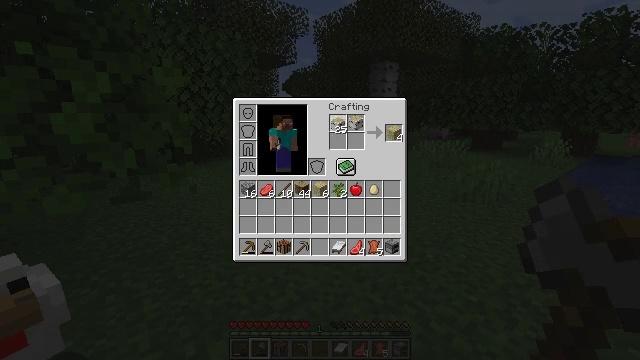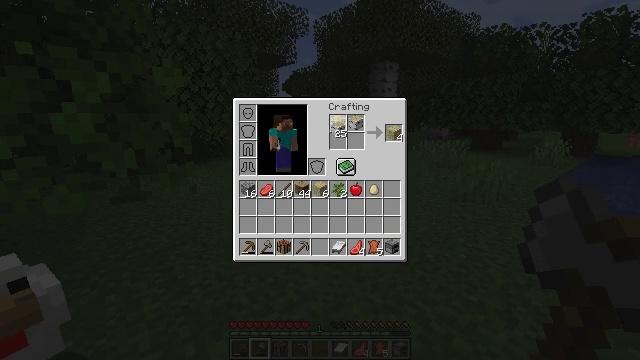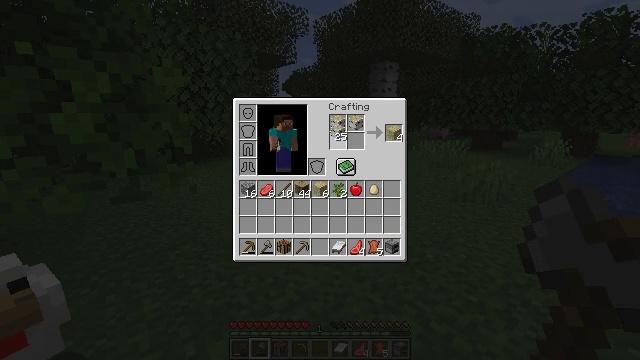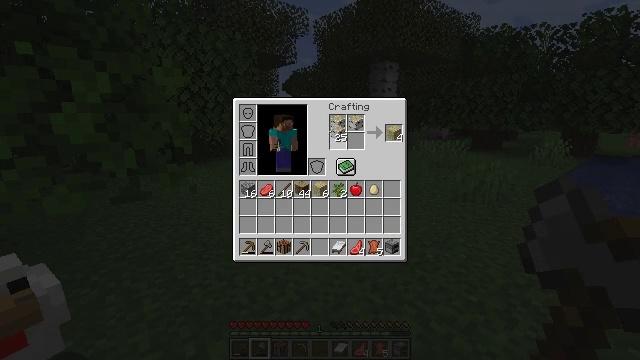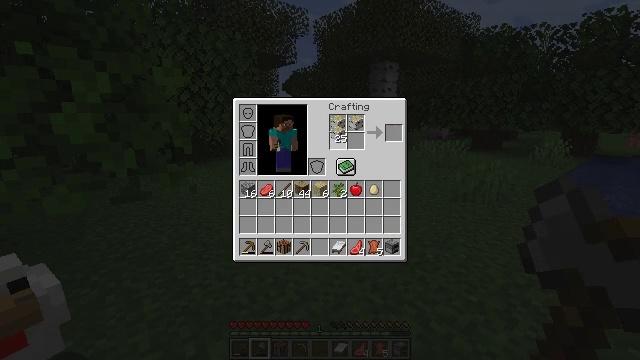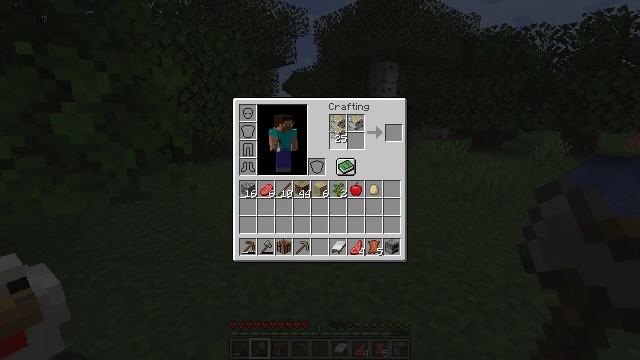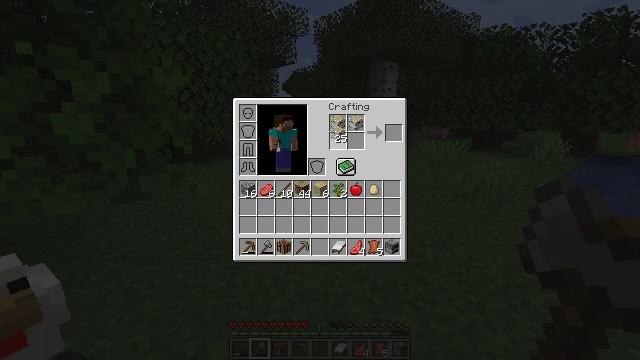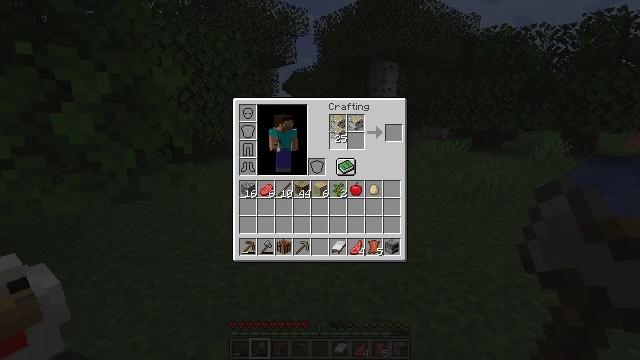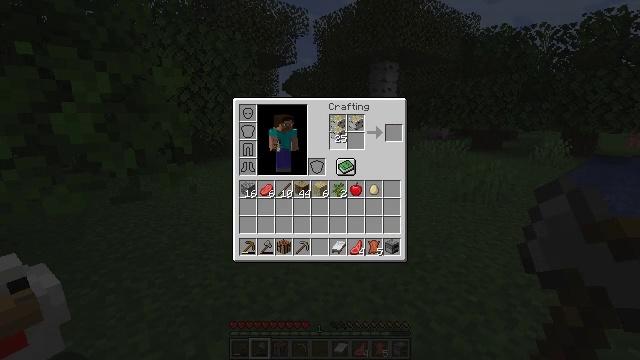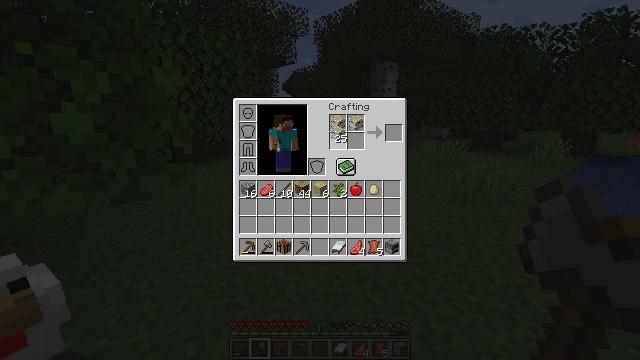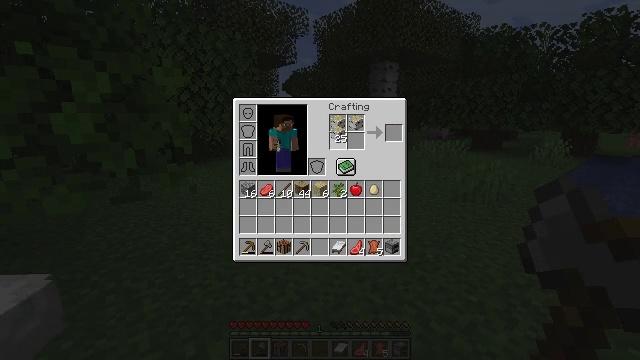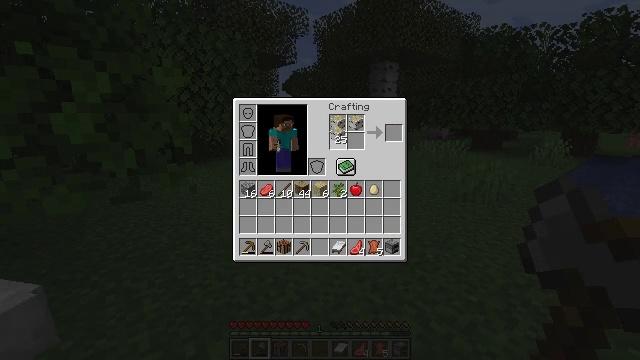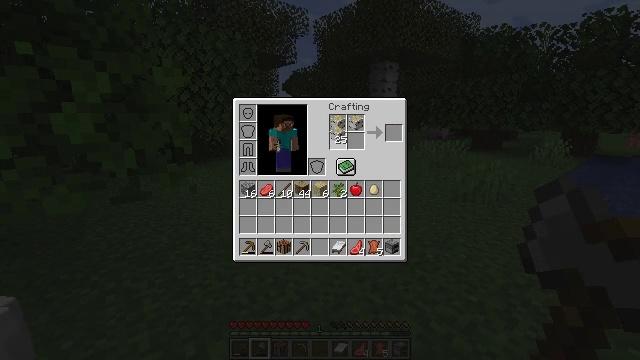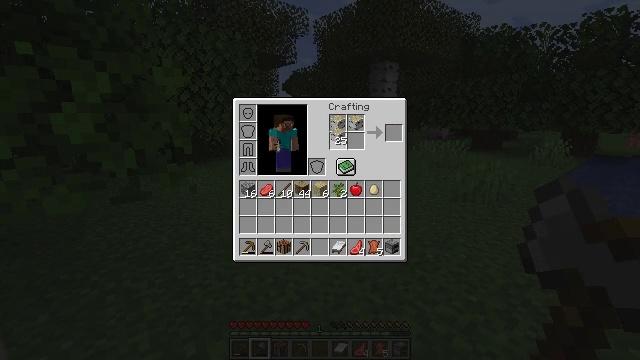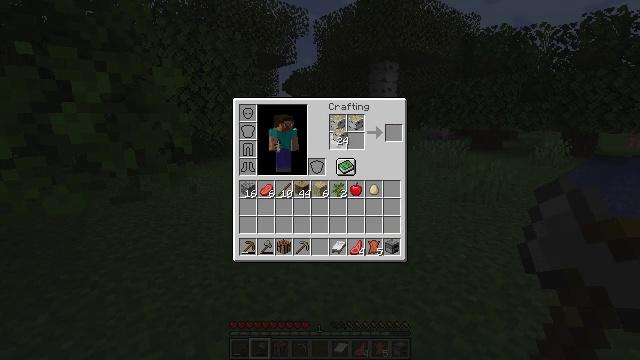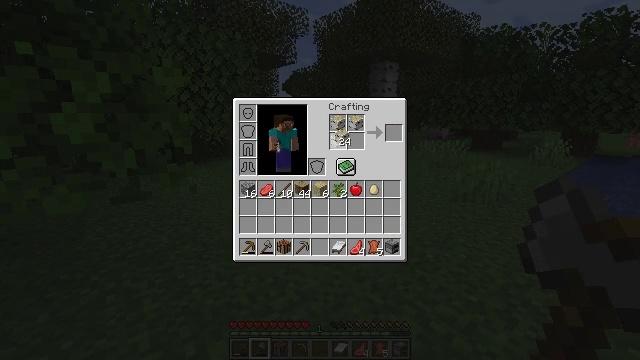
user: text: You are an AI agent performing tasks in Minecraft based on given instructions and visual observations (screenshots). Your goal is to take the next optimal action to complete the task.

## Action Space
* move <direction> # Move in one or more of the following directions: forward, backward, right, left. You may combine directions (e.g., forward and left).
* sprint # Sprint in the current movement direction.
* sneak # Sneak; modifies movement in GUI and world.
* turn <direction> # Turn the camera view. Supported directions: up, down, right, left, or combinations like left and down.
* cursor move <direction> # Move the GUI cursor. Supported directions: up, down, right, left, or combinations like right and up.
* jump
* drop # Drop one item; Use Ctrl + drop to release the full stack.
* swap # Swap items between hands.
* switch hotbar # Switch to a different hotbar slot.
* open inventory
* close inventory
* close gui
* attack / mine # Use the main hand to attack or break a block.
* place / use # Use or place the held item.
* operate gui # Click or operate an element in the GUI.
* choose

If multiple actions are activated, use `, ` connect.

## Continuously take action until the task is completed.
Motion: motion action
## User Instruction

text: Convert birch logs to birch wood.
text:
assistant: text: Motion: no_op
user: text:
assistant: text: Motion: no_op
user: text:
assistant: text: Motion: no_op
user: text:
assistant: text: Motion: no_op
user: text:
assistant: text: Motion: no_op
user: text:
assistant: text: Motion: no_op
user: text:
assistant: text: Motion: no_op
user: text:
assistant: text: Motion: no_op
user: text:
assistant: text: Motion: no_op
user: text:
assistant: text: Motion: no_op
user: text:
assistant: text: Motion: choose
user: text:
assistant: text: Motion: choose
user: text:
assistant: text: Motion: choose
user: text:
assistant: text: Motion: no_op
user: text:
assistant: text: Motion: no_op
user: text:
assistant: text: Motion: no_op
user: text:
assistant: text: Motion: no_op
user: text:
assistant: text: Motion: no_op
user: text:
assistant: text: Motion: no_op
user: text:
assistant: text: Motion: no_op
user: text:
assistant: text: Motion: no_op
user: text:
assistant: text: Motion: no_op
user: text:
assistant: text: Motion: choose
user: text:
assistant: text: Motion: choose
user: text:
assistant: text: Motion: choose
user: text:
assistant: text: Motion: no_op
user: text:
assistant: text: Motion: no_op
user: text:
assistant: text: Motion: no_op
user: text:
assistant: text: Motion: no_op
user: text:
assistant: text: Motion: no_op